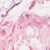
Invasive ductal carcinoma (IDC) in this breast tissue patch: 0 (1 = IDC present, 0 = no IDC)